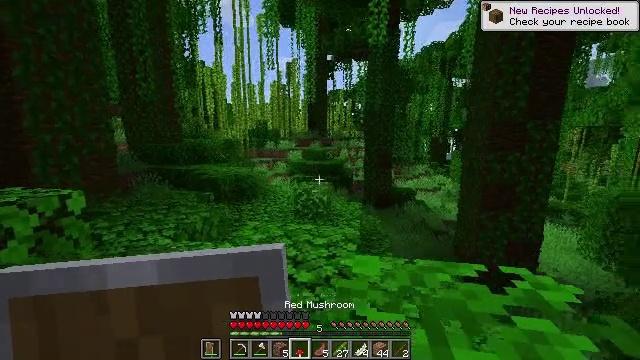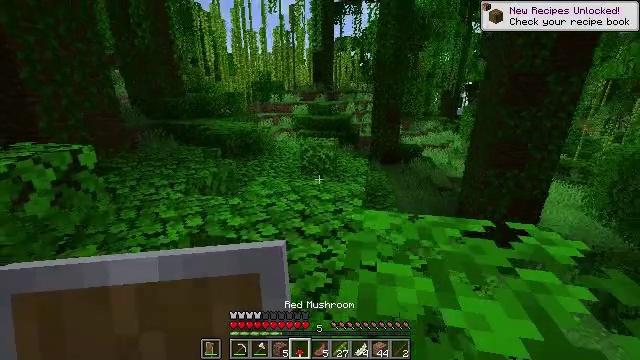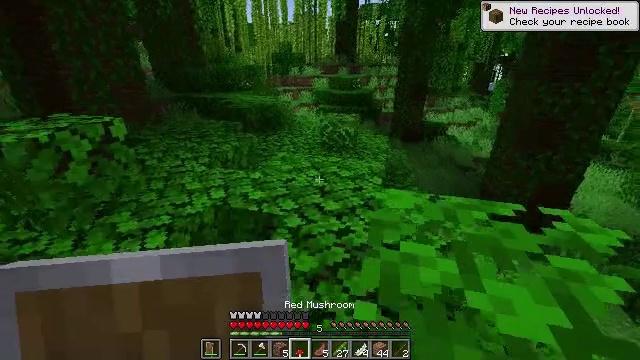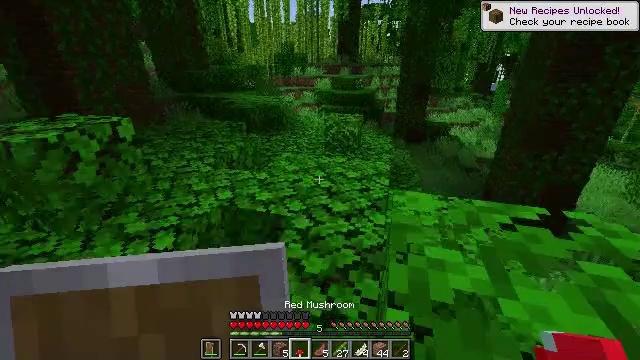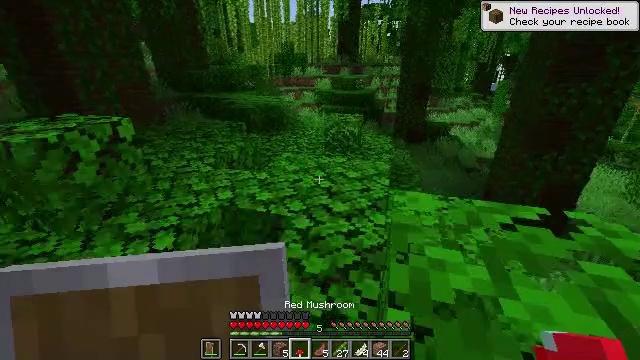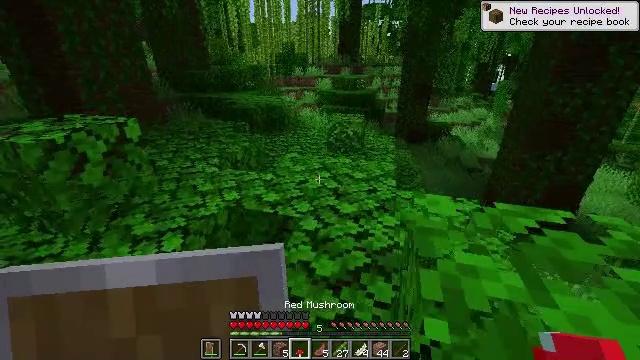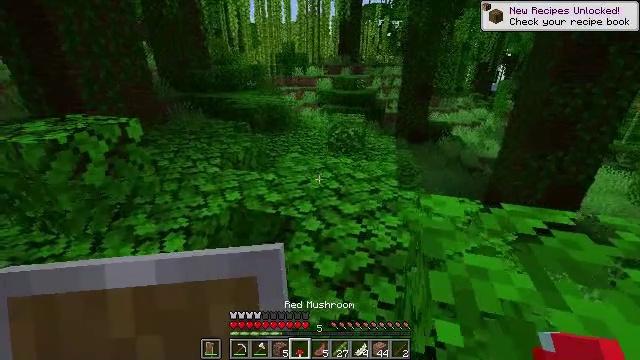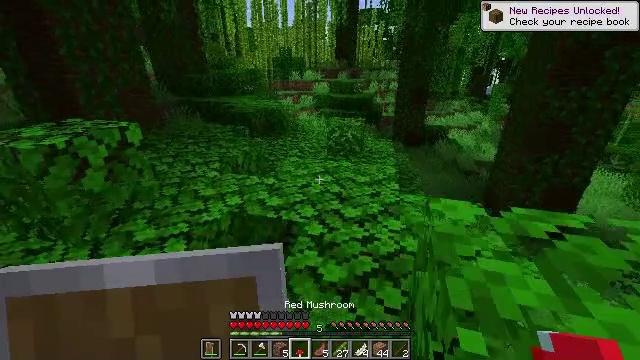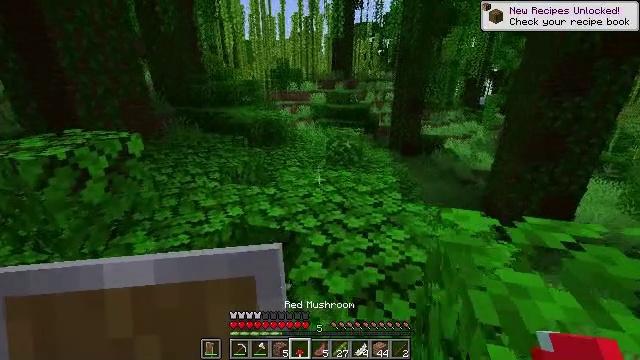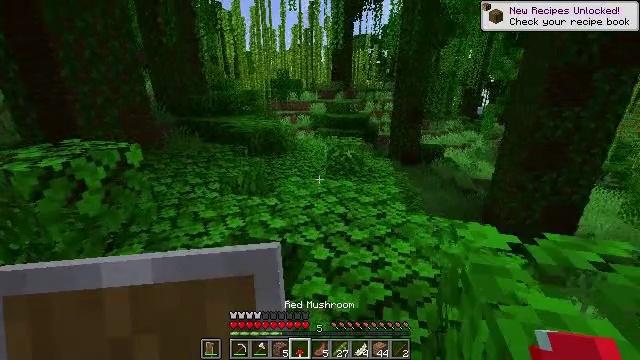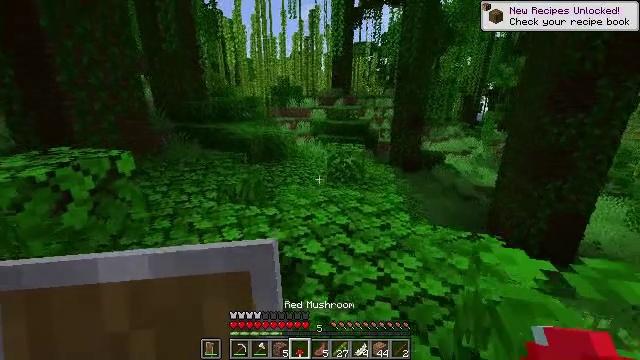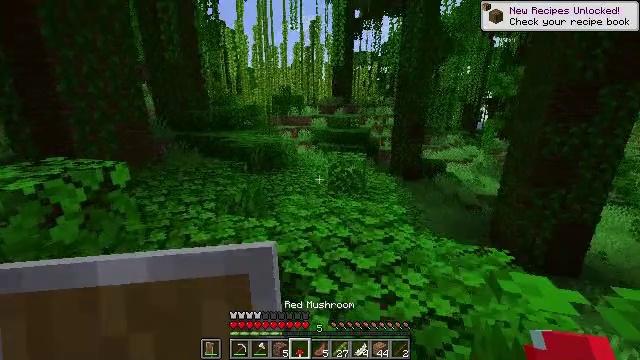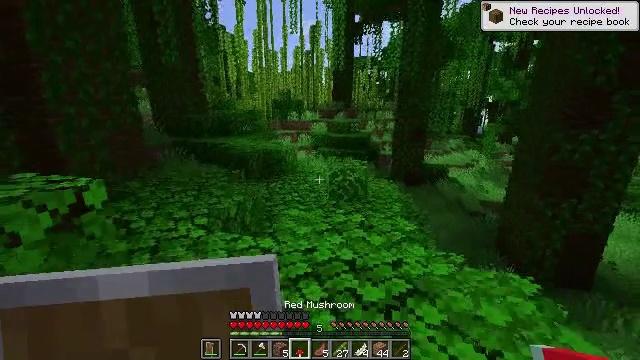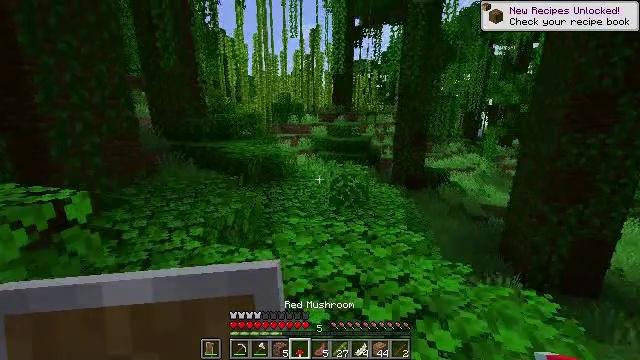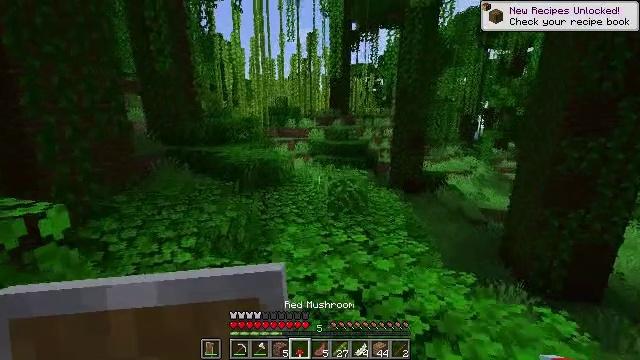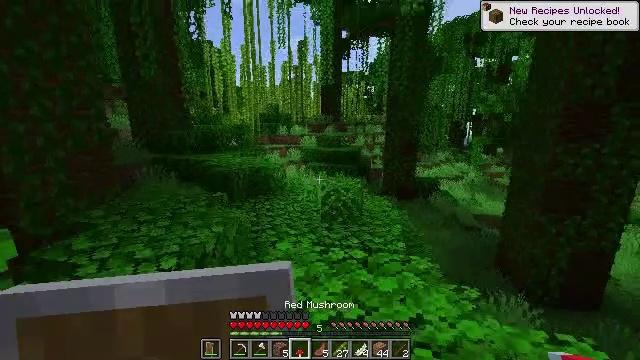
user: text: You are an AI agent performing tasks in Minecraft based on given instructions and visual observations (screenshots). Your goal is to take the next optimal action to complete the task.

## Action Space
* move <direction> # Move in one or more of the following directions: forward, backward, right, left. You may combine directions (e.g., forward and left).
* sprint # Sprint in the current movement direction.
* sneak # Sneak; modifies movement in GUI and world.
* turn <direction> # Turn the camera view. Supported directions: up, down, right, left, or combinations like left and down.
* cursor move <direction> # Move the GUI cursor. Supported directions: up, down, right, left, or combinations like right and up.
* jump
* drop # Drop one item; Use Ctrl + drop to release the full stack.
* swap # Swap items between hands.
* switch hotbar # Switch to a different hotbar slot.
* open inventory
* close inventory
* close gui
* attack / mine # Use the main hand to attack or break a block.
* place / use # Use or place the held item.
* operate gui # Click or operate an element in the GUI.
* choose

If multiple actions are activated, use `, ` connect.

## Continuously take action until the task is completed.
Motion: motion action
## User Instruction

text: Drop a red mushroom.
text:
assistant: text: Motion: move forward, turn left and down
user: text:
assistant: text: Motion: move forward, turn left and down
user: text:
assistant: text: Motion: move forward
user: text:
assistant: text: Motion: move forward, use / place
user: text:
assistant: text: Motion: move forward, use / place
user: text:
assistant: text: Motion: move forward
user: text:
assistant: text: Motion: move forward
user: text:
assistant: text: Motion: move forward, turn up
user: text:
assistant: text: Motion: move forward, turn up
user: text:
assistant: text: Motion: move forward, turn up
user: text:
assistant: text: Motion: move forward, turn up
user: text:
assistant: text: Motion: move forward, turn up
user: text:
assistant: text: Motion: move forward
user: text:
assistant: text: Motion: move forward
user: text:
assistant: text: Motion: move forward, turn right and up
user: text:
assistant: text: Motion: move forward, turn right and up
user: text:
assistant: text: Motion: move forward, turn right and up
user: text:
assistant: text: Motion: move forward, turn right and up
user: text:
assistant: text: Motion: move forward, turn right and up
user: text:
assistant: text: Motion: move forward, turn up
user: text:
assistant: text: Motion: move forward
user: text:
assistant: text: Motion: move forward
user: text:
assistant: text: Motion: move forward
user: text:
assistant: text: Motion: move forward
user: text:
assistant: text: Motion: move forward
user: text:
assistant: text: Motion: move forward, drop
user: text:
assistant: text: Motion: move forward, drop
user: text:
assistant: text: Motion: move forward, drop
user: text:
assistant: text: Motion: move forward
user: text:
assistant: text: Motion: move forward